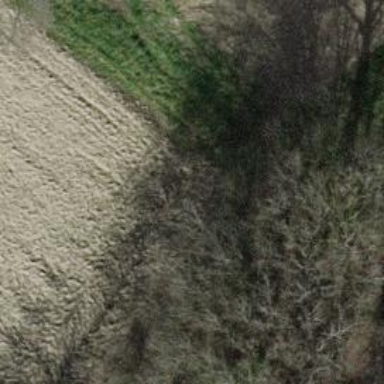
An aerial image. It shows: Ground path.